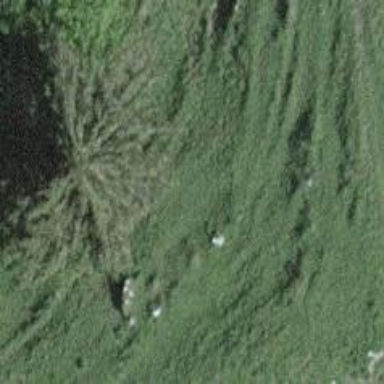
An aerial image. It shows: Evergreen needle-leaved tree in agricultural setting.